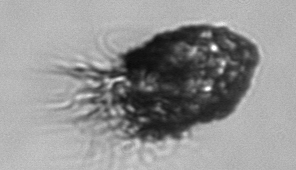
Label: Stenosemella_pacifica